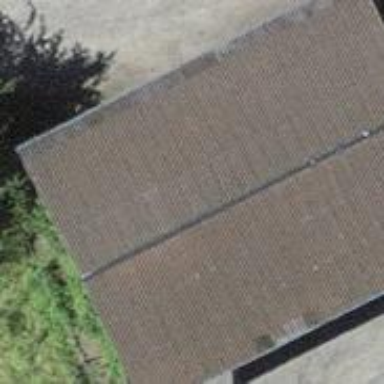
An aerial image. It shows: Rural barn.